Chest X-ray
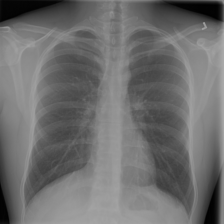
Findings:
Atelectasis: negative
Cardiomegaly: negative
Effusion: negative
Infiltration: negative
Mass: negative
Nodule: negative
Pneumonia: negative
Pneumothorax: negative
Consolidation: negative
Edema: negative
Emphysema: negative
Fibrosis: negative
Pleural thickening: negative
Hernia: negative